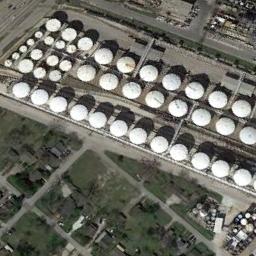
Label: storage_tank